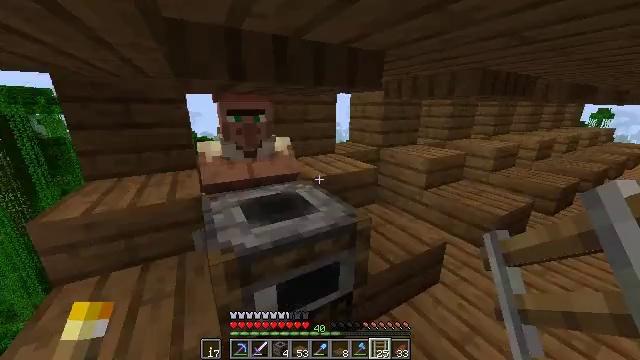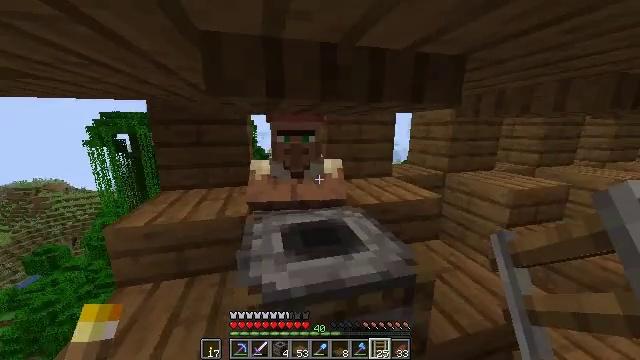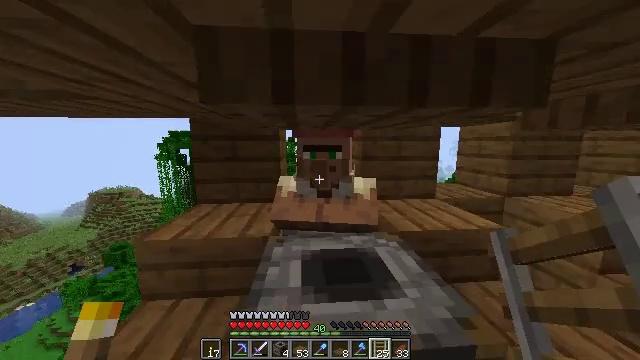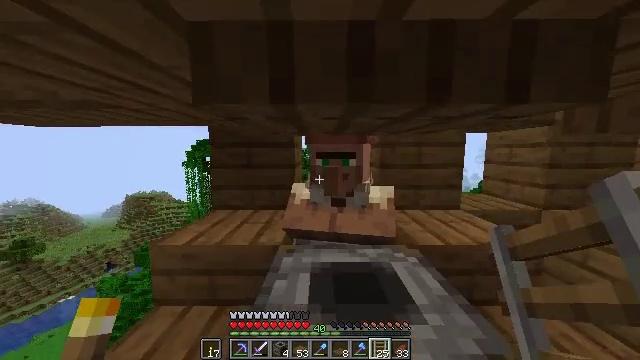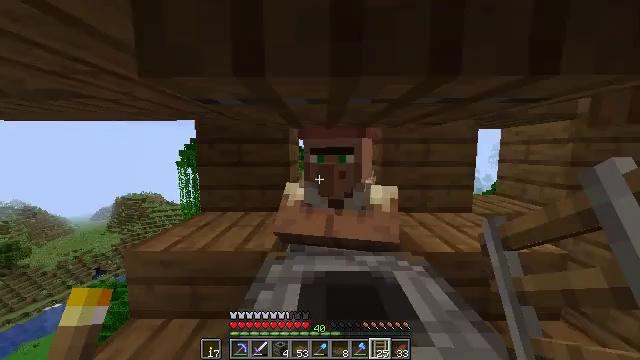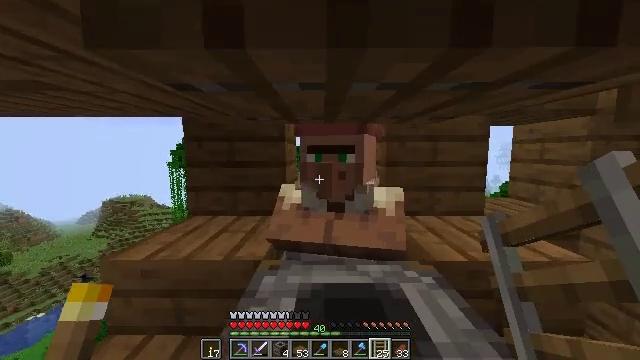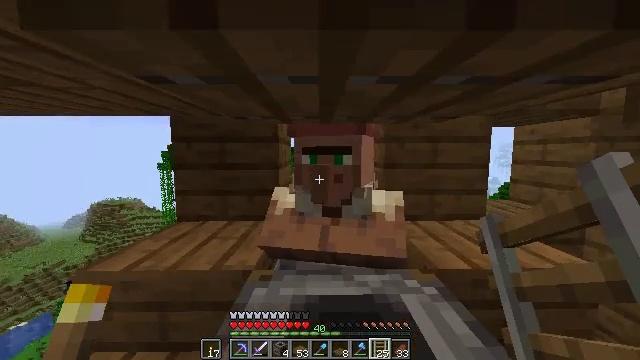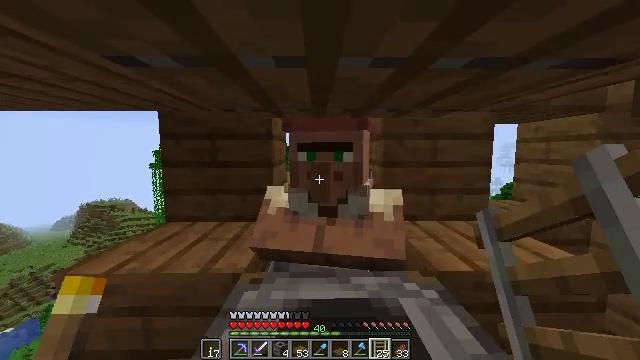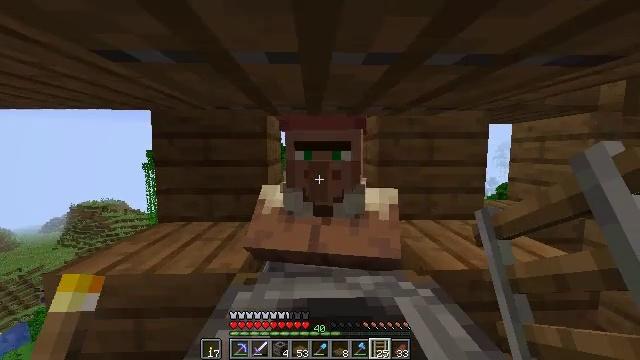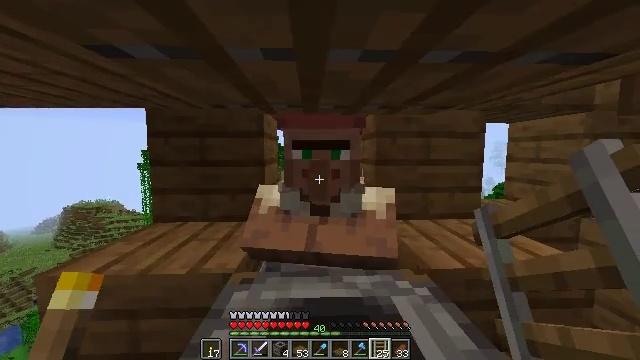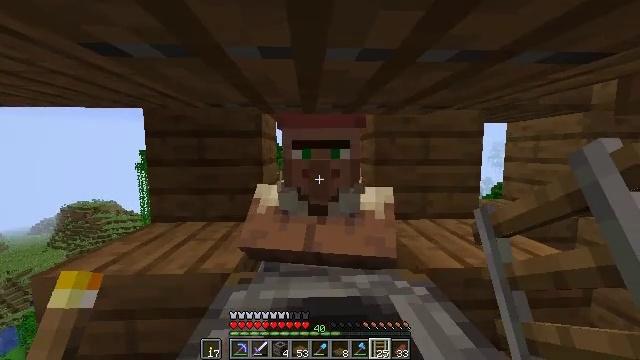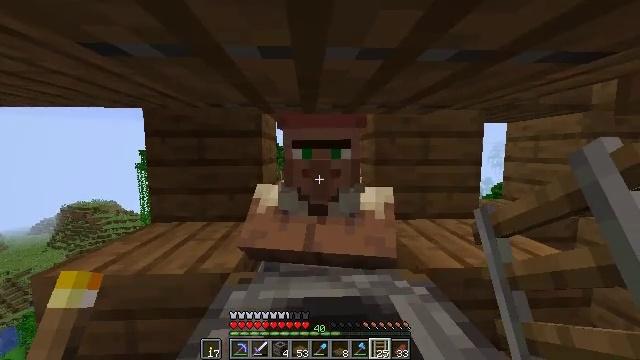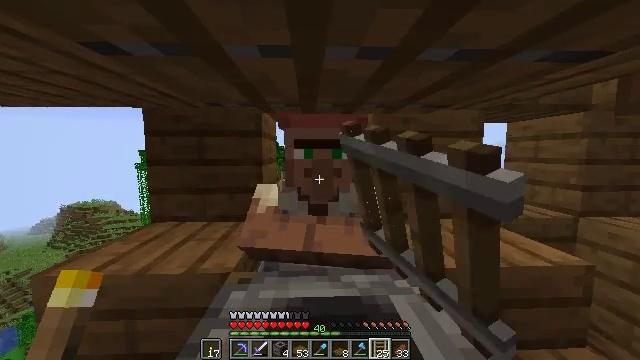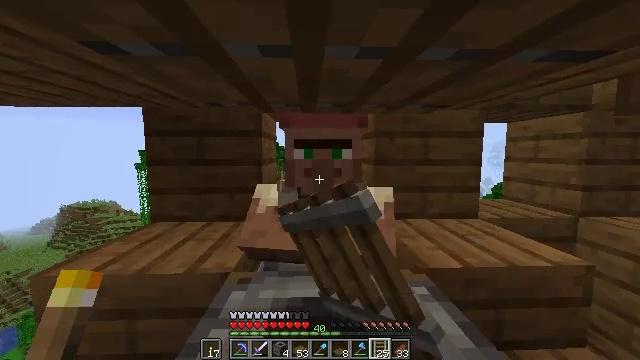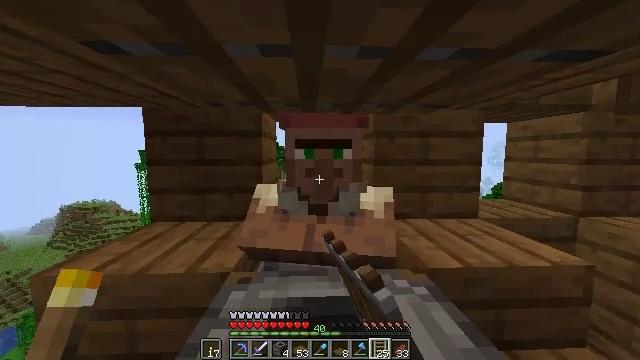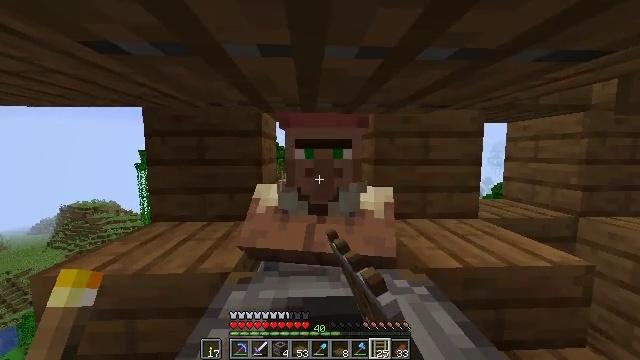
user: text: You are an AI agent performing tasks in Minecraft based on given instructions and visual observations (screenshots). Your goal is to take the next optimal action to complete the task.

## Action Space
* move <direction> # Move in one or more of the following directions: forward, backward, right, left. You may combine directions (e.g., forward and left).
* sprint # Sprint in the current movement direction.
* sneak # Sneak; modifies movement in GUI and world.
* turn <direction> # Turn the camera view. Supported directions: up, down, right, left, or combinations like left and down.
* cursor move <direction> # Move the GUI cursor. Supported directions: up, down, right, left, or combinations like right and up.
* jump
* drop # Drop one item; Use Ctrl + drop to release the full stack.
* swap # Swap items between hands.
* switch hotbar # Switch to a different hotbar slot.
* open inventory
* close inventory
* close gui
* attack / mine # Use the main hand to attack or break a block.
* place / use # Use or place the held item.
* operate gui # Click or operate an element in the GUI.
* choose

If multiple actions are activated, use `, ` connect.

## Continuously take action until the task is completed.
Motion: motion action
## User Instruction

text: Make some delicious rabbit stew.
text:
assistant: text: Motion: move forward, turn left and up
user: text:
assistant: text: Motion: turn left and up
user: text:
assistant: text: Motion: turn left and up
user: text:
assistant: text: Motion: no_op
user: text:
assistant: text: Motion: move forward
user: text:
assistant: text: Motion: move forward
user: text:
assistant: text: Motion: move forward
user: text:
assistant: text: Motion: no_op
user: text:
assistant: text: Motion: no_op
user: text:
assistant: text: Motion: no_op
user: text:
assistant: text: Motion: use / place
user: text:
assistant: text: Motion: use / place
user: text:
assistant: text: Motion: use / place
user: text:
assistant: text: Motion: use / place
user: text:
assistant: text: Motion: no_op
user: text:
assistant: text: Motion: open gui
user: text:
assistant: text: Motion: no_op
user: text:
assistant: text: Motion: no_op
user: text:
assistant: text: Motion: no_op
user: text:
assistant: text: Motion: cursor move left
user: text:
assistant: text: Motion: cursor move left
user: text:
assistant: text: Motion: no_op
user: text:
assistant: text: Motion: no_op
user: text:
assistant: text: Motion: no_op
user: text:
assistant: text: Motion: cursor move left
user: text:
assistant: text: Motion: no_op
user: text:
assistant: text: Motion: cursor move left
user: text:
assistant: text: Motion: no_op
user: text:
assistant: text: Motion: no_op
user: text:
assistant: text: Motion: no_op